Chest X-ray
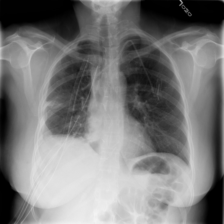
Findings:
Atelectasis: positive
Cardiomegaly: negative
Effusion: negative
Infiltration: positive
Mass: negative
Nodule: negative
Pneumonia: negative
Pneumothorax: negative
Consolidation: negative
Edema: negative
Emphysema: negative
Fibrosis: negative
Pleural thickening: negative
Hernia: negative